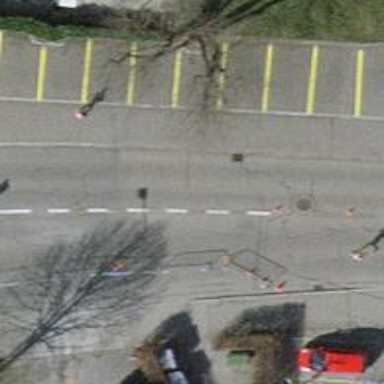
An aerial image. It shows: Residential road with asphalt surface. There are sidewalks on both sides of the road.